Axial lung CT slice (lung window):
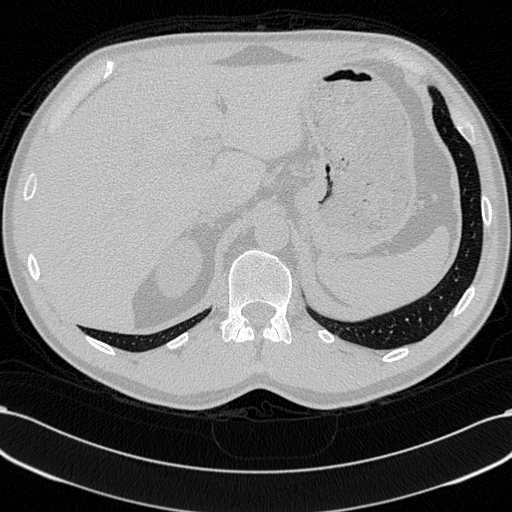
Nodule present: no